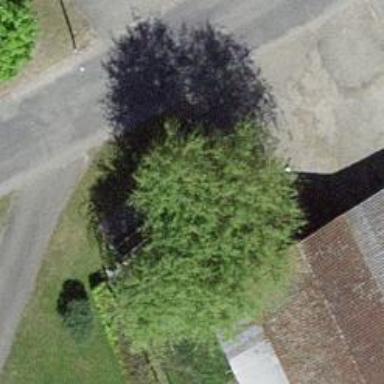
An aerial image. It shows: Broadleaved tree with lush leaves.